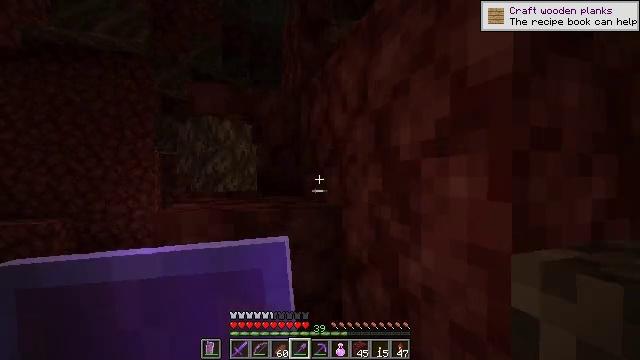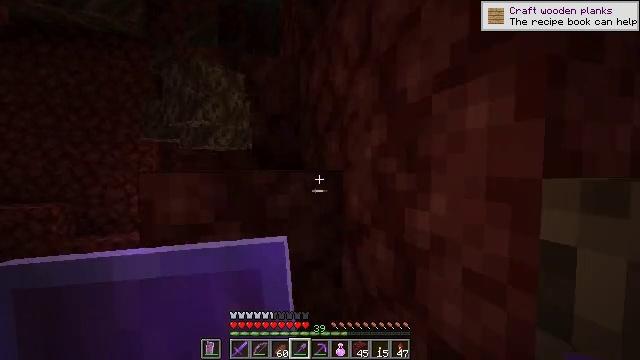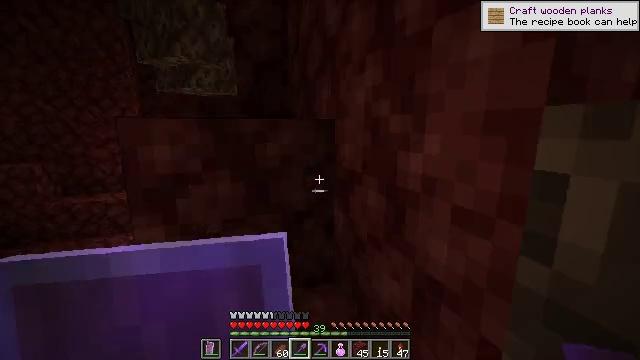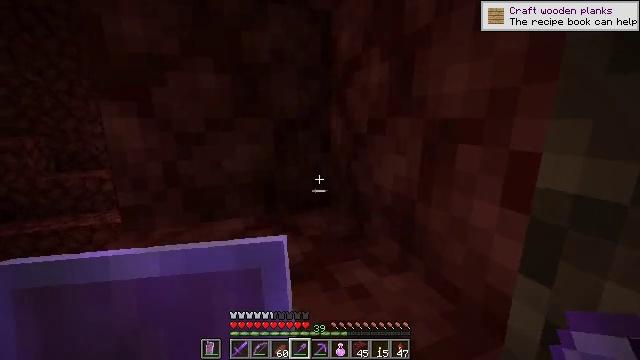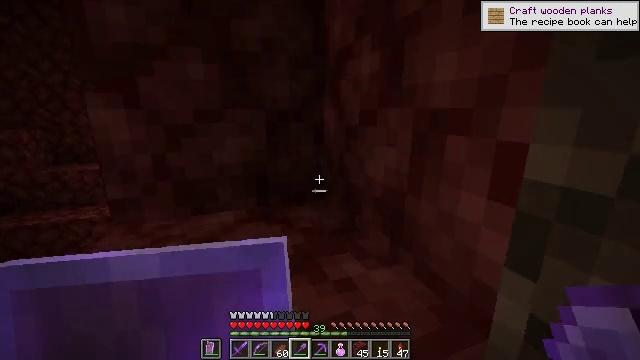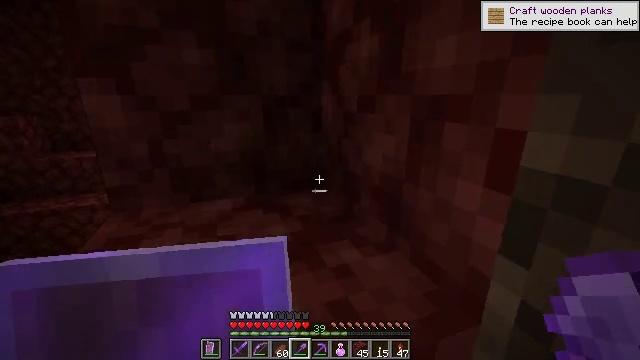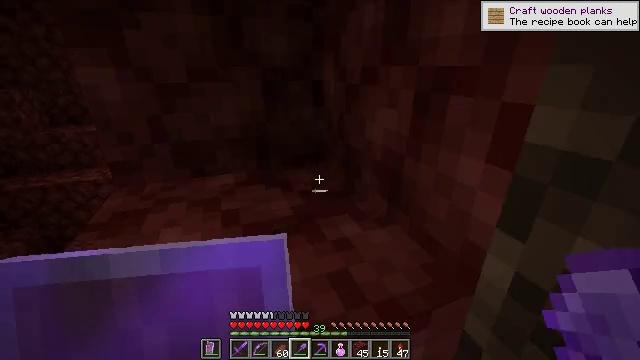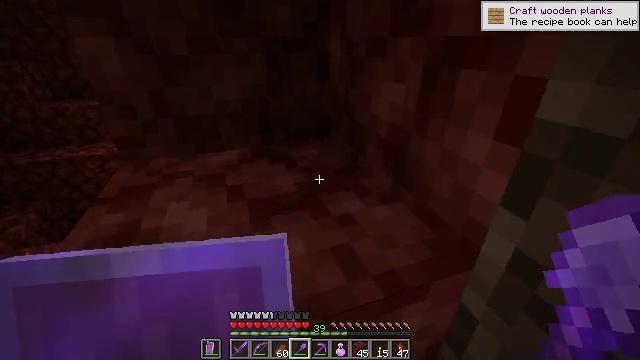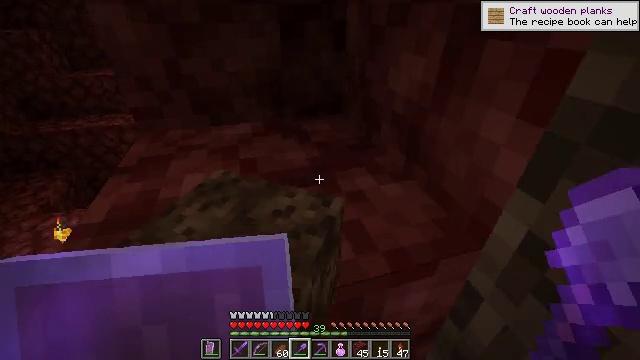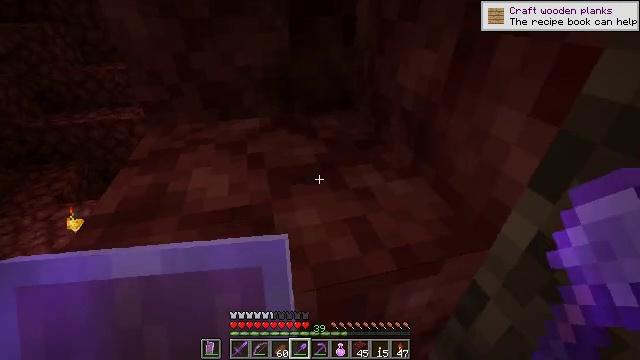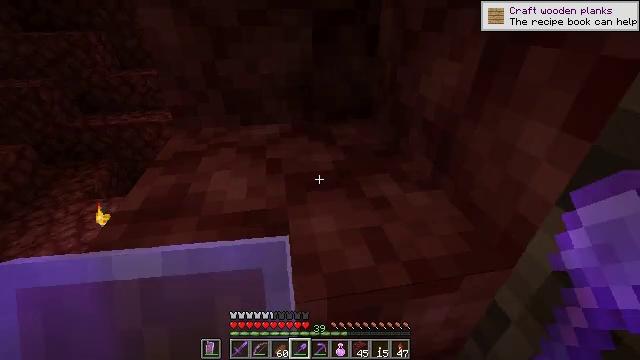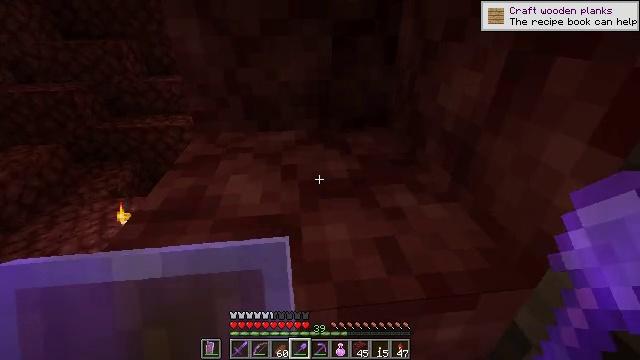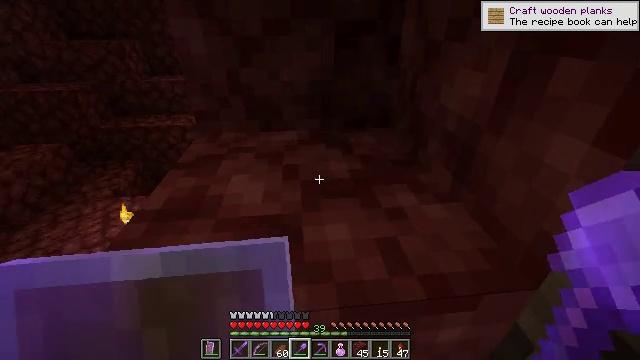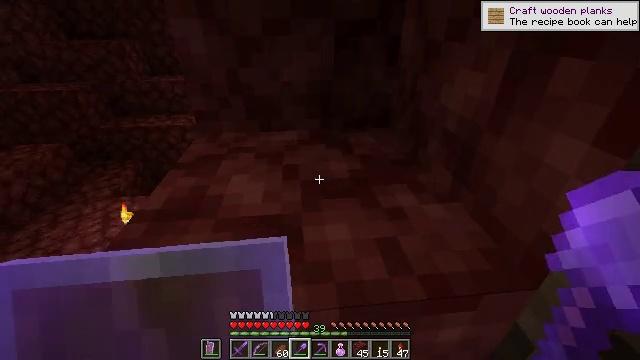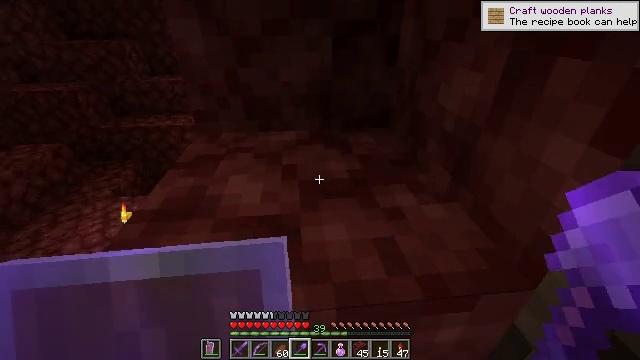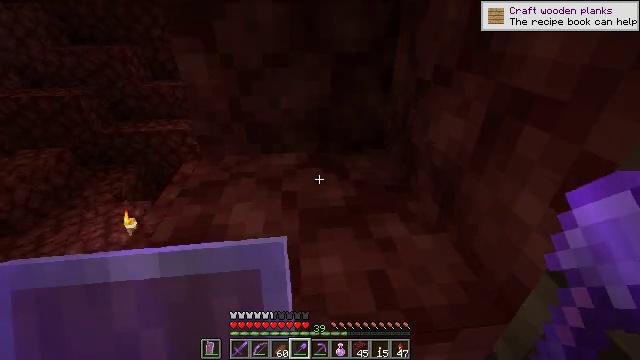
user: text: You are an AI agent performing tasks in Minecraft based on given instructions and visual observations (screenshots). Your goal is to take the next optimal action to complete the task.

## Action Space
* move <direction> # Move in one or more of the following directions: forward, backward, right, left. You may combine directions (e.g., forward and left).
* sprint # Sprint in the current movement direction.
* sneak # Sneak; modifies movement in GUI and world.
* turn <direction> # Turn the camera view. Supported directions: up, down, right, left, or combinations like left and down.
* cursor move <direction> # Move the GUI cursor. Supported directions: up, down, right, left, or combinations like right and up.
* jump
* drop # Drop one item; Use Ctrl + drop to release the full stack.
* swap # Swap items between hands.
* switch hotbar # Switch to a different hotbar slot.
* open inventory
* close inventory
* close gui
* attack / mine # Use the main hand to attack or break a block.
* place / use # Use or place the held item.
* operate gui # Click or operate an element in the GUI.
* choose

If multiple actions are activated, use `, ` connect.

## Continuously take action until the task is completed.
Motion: motion action
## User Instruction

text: Gather soul sand from the Nether.
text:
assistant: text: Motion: move forward, turn down
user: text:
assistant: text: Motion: move forward, turn right and down
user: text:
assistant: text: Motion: move forward, turn down
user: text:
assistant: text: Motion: move forward, turn down
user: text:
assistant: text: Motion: turn down
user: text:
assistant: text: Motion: turn down
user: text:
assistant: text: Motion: turn left and down
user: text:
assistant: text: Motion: turn left and down
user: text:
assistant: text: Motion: turn left
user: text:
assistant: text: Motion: turn left and up
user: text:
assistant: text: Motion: turn left and up
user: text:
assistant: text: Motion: no_op
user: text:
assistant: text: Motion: no_op
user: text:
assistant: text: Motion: move forward
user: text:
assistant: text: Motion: move forward, jump
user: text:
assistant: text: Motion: move forward, jump
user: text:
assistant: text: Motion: move forward, turn up, jump
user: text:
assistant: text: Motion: move forward, turn up, jump
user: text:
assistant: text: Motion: move forward, turn up
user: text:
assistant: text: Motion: move forward
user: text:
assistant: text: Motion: move forward
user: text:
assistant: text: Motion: move forward
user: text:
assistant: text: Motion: move forward
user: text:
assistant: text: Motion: move forward
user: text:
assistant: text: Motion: move forward
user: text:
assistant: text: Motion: move forward
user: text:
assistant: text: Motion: move forward, jump
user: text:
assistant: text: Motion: move forward, jump
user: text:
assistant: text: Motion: move forward, jump
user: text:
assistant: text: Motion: move forward, turn right, jump